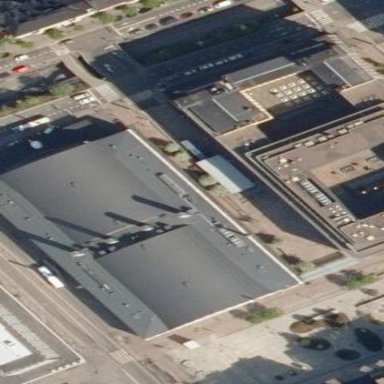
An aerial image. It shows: White building with dark gray metal roof.